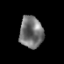
Tissue: prostate
Cell type: Epithelial cells
Senescence score: 0.3353
Nuclear area (px): 727
Mean DAPI intensity: 114.7